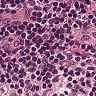
Metastatic tissue present: no